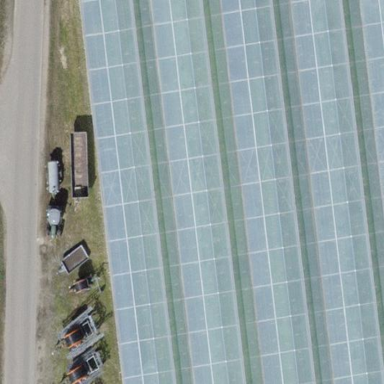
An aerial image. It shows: Greenhouse.